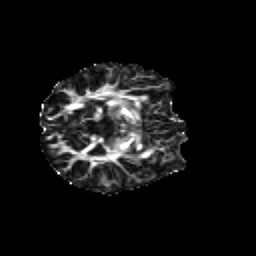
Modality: FA
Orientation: axial
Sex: female
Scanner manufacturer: siemens
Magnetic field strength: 3 T
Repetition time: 5 s
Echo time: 0.071 s